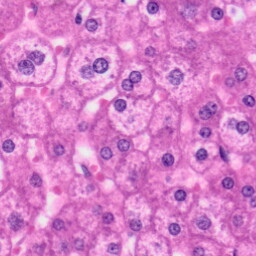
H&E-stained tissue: Liver